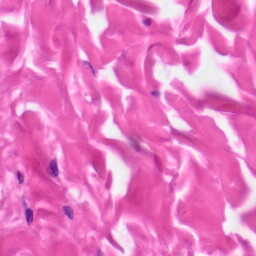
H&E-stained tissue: Skin